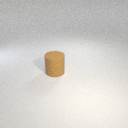
large brown rubber cylinder